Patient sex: F
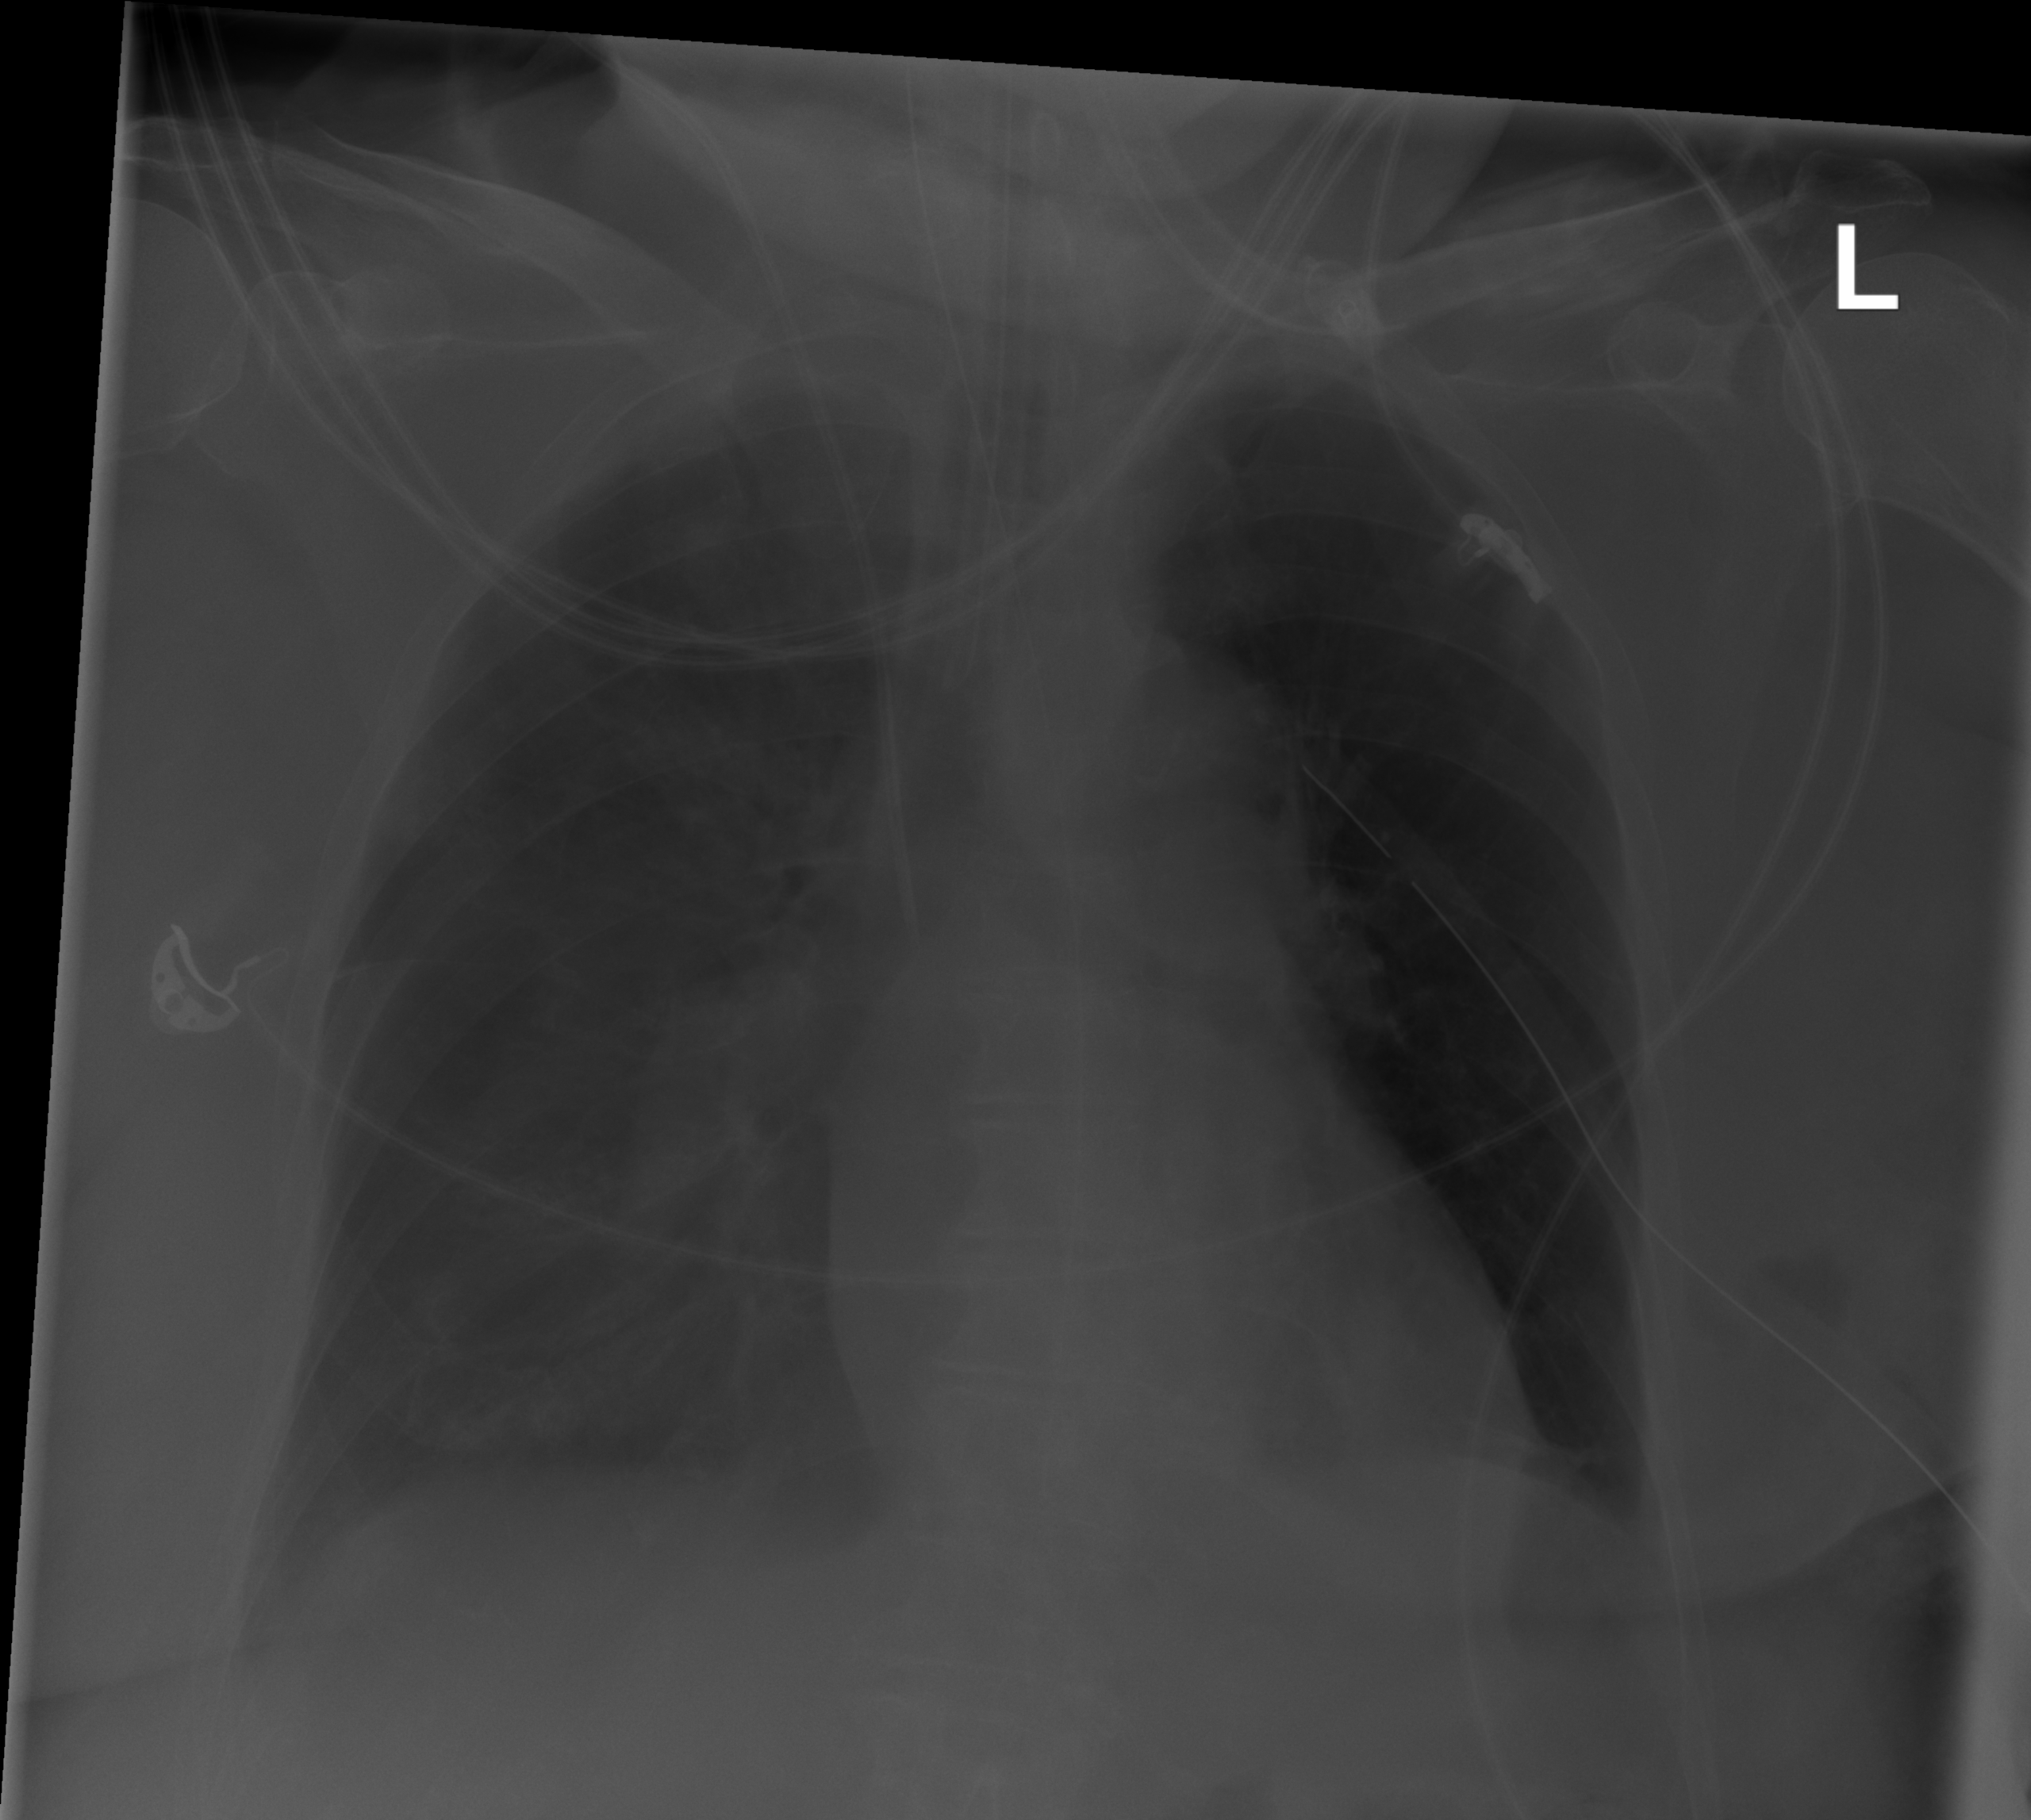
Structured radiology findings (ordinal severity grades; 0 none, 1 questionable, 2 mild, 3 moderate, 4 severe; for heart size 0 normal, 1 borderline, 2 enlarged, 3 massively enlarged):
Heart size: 0
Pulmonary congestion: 0
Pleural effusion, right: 3
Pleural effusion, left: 2
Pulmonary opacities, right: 0
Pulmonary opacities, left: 0
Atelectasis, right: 2
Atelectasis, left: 0